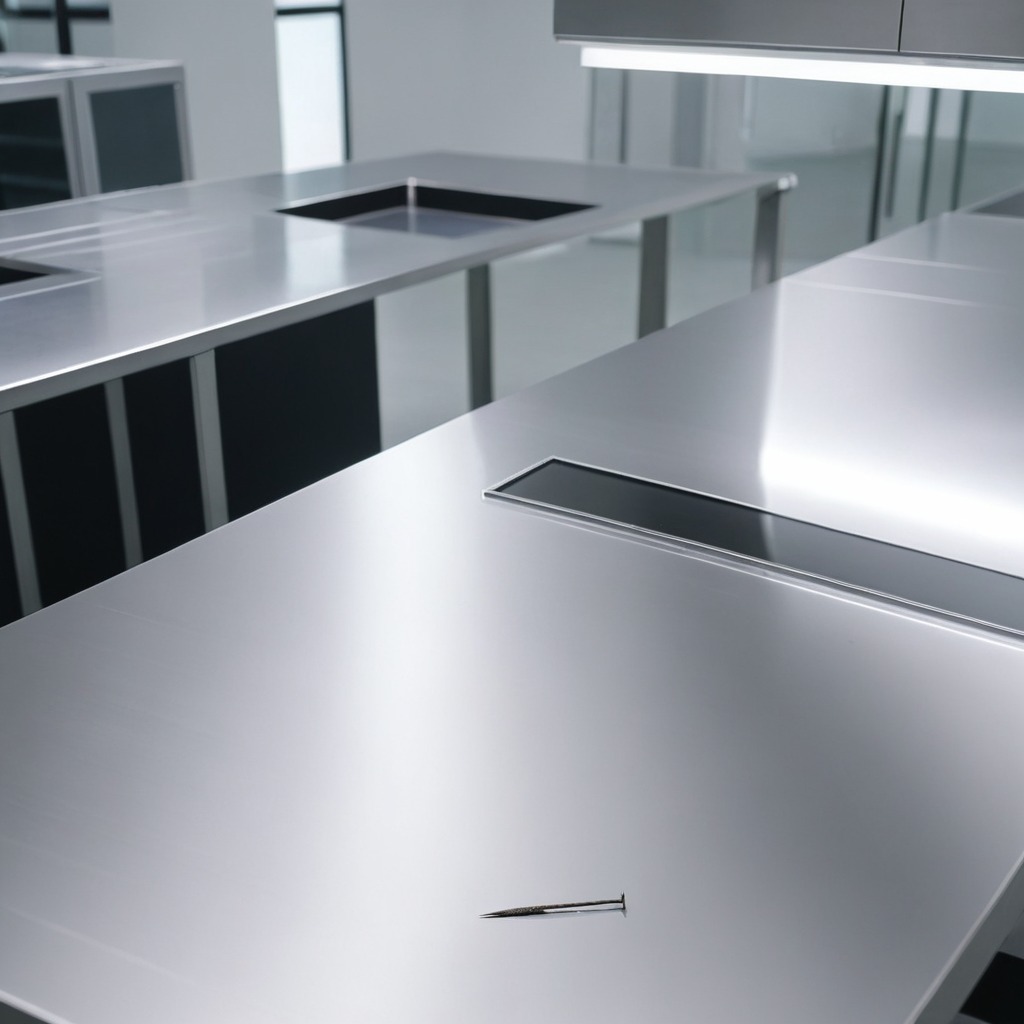
A nail is lying on the stainless steel table in a high-end prototyping lab.